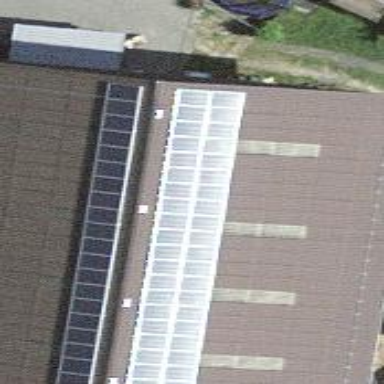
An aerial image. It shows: Solar power generator using photovoltaic panels.